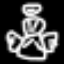
Label: angel